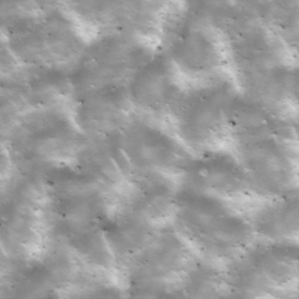
Label: non_frost